Question: I need to open a Microsoft Word 2003 file and change its file properties. Such as changing the Subject in the Summary Tab.

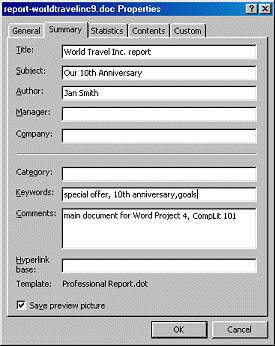
Answer: Microsoft provides a very useful little assembly called DSOFile. With a reference to it in your project, you can modify Office document properties. It won't necessarily let you open the actual Office file's properties dialog, but you could certainly simulate it.
According to Microsoft:
> The Dsofile.dll files lets you edit
Office document properties when you do
not have Office installed
More details and a download link can be found at <URL>
Here's a snippet some (very old) VB code I used ages ago. Sorry I haven't converted to C# and be aware that it's part of a class so there are references to instance variables. Still, it should be pretty easy to understand and covert to your own needs:
'''
Private Sub ProcessOfficeDocument(ByVal fileName As String)
Dim docDSO As New DSOFile.OleDocumentPropertiesClass
Dim docTitle, docModified, docAuthor, docKeywords As String
Try
docDSO.Open(fileName, True)
Dim docSummary As DSOFile.SummaryProperties = docDSO.SummaryProperties
docTitle = docSummary.Title
docAuthor = docSummary.Author
docKeywords = docSummary.Keywords
docModified = CStr(docSummary.DateLastSaved)
If (Not String.IsNullOrEmpty(docTitle)) Then
_Title = docTitle
End If
If (Not String.IsNullOrEmpty(docAuthor)) Then
_Author = docAuthor
End If
If (Not String.IsNullOrEmpty(docModified)) Then
_DateModified = DateTime.Parse(docModified)
End If
Catch ex As Exception
'Do whatever you need to do here...'
Finally
If (Not docDSO Is Nothing) Then
docDSO.Close()
End If
End Try
End Sub
'''